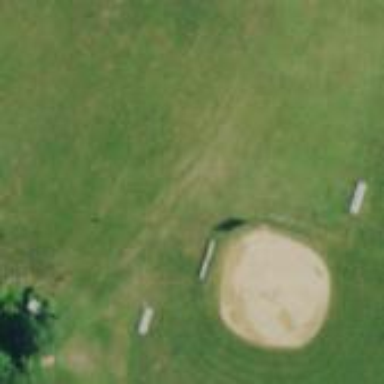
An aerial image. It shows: Softball pitch for leisure sports.